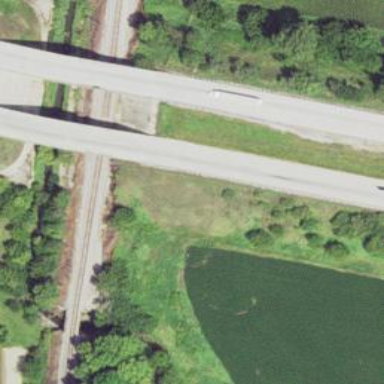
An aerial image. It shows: Viaduct bridge over motorway.